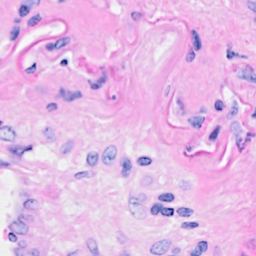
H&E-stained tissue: Breast